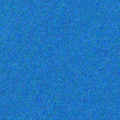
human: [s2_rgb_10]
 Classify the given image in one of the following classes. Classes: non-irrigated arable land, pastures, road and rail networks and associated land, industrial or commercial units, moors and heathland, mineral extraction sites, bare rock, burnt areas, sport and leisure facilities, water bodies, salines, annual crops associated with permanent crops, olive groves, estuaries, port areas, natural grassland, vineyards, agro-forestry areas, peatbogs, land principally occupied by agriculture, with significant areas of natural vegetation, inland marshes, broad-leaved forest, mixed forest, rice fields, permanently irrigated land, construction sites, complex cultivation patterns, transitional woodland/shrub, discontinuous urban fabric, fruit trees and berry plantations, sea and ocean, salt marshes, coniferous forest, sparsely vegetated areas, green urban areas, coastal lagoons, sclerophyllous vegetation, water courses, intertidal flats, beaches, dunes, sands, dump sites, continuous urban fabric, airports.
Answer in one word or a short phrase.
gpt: sea and ocean